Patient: sex M, age 45
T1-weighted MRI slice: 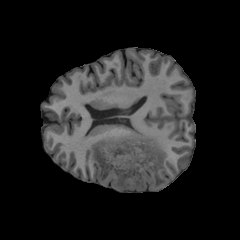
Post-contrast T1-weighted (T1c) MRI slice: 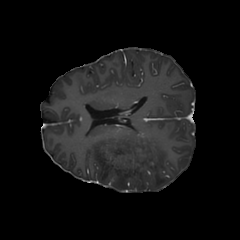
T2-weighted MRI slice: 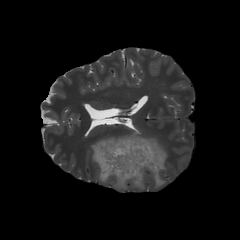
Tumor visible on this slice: yes
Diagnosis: Astrocytoma, IDH-wildtype
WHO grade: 2